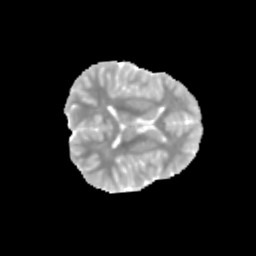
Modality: MD
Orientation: axial
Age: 10
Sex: female
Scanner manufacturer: siemens
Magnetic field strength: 3 T
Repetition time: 3.8 s
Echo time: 0.07 s